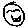
Label: smiley face